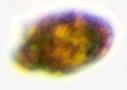
Label: Akashiwo